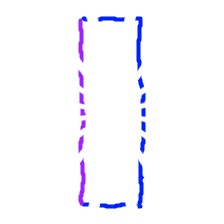
Shape: rectangle